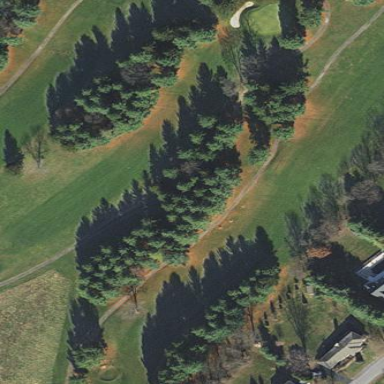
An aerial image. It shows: Grassy area designated as golf fairway.